Current action and preconditions to check: trajectory_clear

Your task: For each precondition in the list above, predict whether it will hold at this action.

Consider the current scene as observed from the mobile robot's camera, and analyze the predicted future states of all dynamic agents (e.g., people, animals, vehicles, or any moving entities) within the NEXT SECOND.

IMPORTANT: Only answer "very likely" if you are absolutely certain—based on strong, clear evidence—that a dynamic agent will violate the precondition in the predicted future state. Do NOT answer "very likely" for unlikely, ambiguous, or low-probability risks.

Ask yourself for each precondition: Is there a high probability, with clear and convincing evidence, that the predicted future states of any dynamic agent will interfere with the predicted future state of the currently executing action within the NEXT SECOND, causing that precondition to fail?

Assess the risk level based on these predictions. Use "likely" or "very likely" if motions create a clear risk of interference.

Use "neutral" or "improbable" if agents are nearby but their predicted paths are clearly diverging or non-conflicting.

Failure Risk Categories: "very improbable", "improbable", "neutral", "likely", "very likely"

Answer Format: Output ONLY the probability_of_failure value from these categories: "very improbable", "improbable", "neutral", "likely", "very likely"

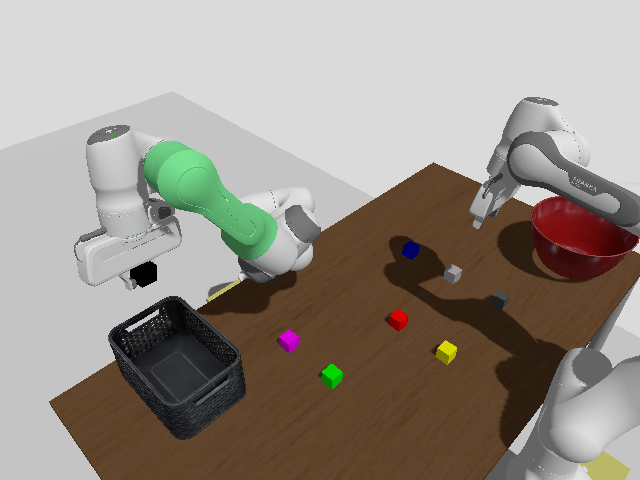

Answer: very improbable